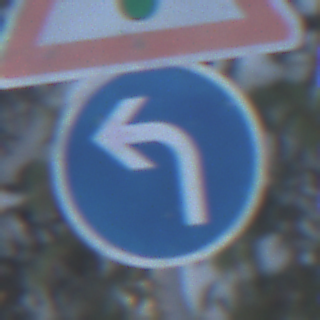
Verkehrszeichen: VorgeschriebeneFahrtrichtungLinks
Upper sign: Lichtzeichenanlage
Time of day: MorningAfternoon
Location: Outdoor (Nature)
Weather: Clear
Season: Winter
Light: Natural